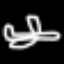
Label: airplane